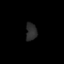
Tissue: skin
Cell type: Epithelial cells
Senescence score: 0.2794
Nuclear area (px): 189
Mean DAPI intensity: 43.788